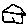
Label: house